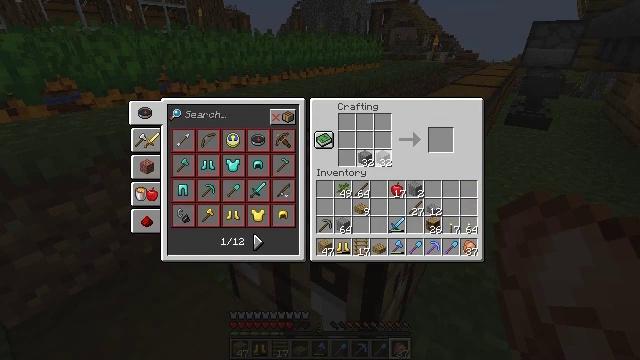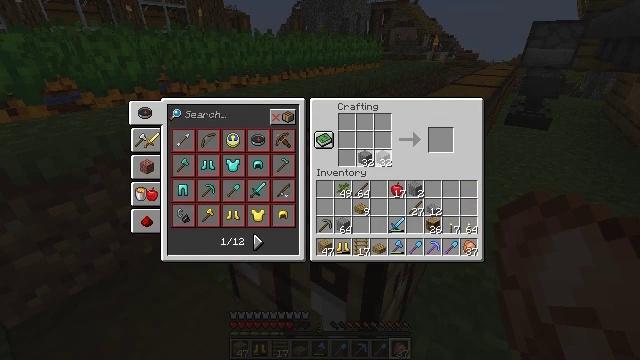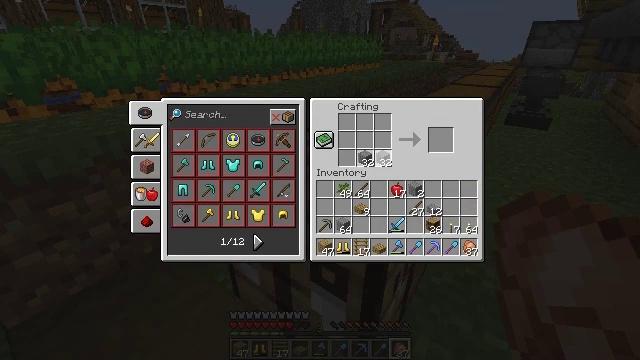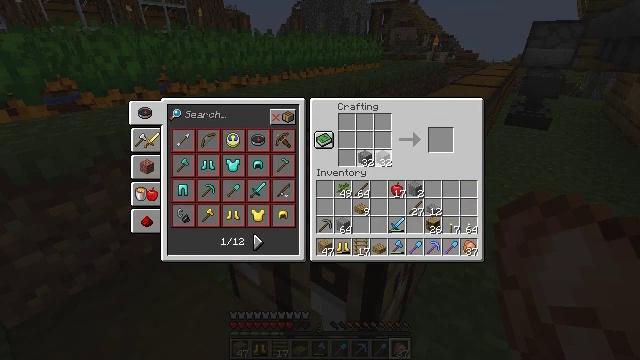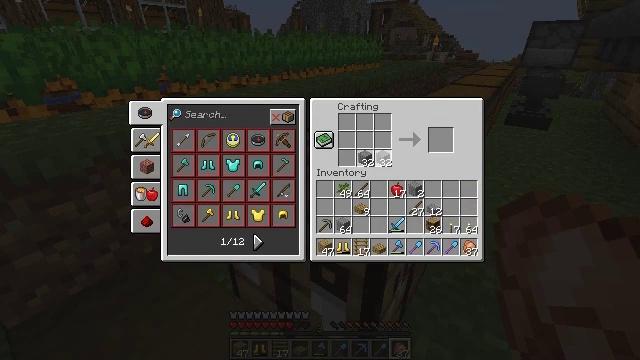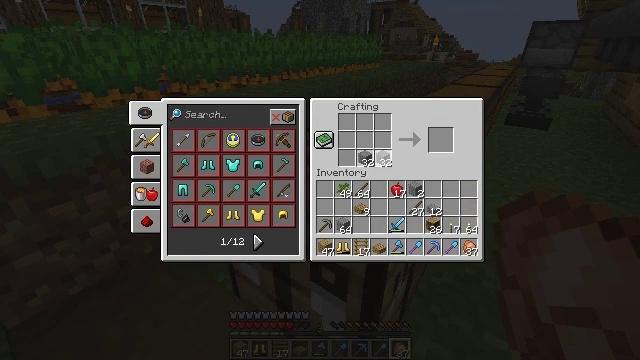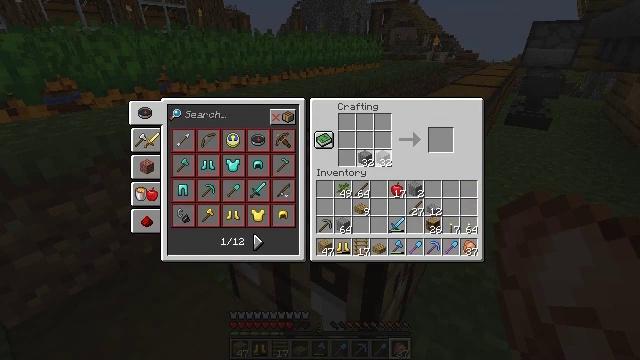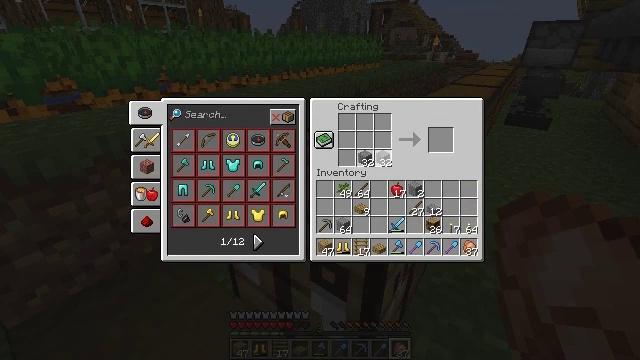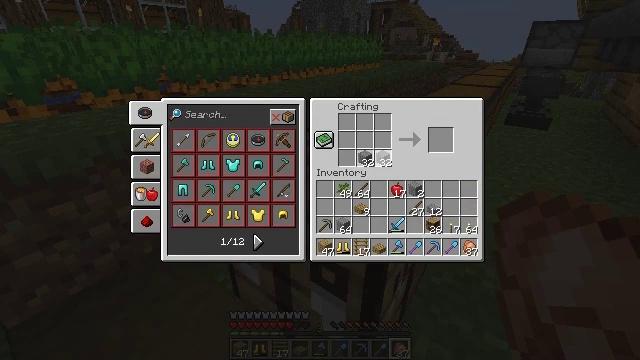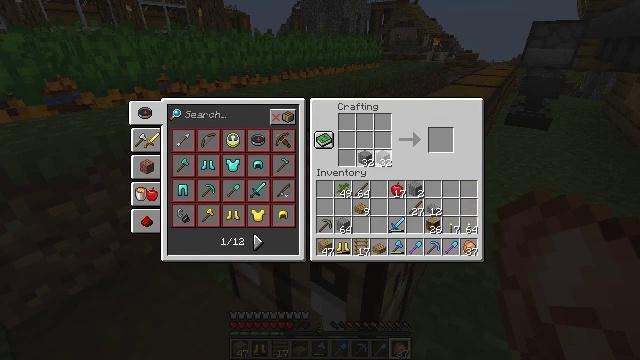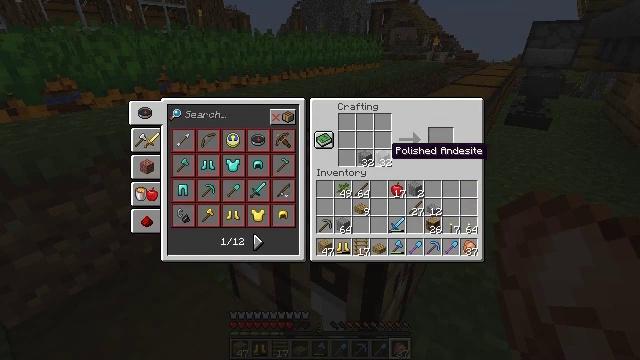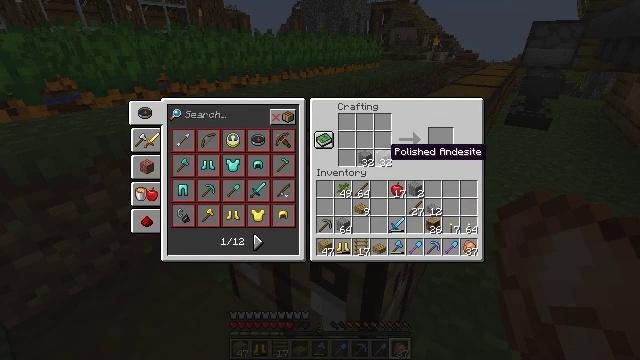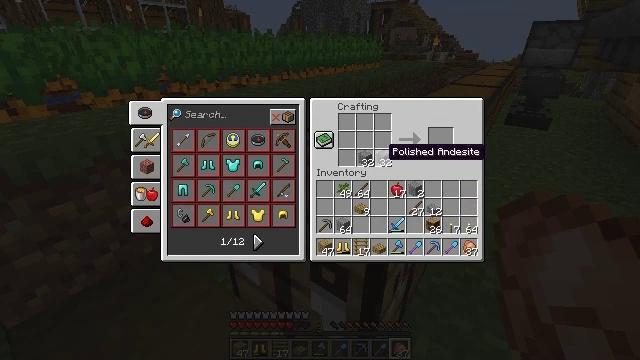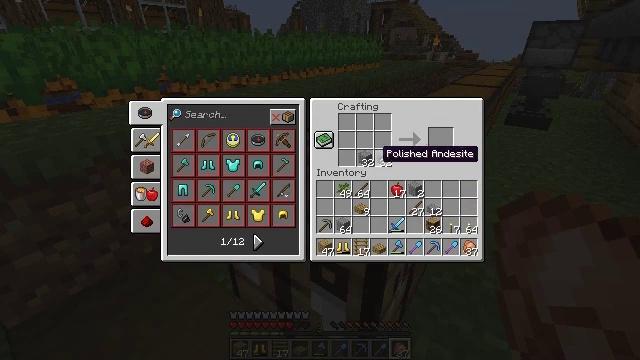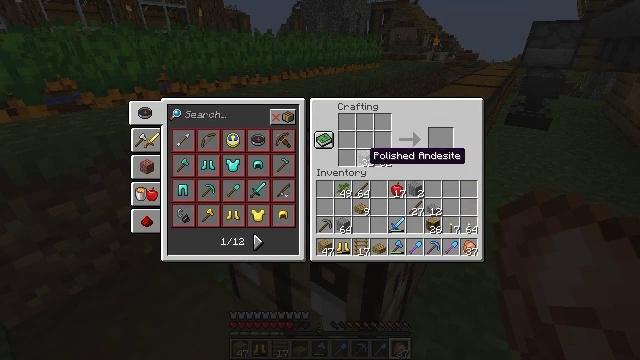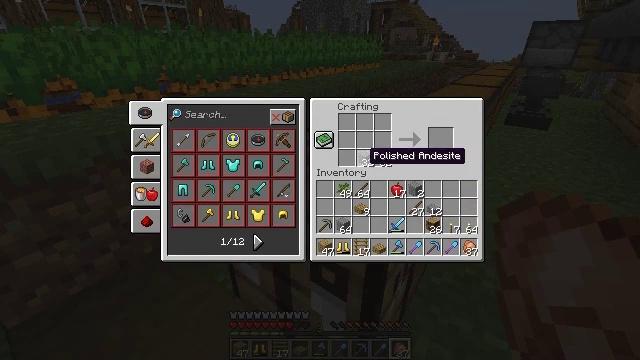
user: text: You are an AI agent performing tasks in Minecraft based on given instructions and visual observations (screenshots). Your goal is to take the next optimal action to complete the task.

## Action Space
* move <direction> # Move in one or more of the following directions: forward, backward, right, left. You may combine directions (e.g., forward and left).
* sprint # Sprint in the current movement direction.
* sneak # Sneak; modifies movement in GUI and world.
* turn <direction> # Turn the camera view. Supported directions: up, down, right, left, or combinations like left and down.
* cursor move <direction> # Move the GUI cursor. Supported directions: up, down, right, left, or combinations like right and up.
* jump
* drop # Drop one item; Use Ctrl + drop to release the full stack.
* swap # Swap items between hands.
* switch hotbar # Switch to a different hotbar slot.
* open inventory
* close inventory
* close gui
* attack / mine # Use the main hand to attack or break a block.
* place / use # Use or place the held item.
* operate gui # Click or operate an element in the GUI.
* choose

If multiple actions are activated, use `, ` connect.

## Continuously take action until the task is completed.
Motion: motion action
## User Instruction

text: Use polished andesite to craft a polished andesite slab.
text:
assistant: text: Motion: sneak, operate gui
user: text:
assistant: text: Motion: sneak, operate gui
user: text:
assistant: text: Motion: sneak, operate gui
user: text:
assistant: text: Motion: sneak, operate gui
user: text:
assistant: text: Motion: sneak, operate gui
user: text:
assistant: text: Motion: sneak, operate gui
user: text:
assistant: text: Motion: sneak, operate gui
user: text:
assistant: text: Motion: sneak, operate gui
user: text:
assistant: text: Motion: sneak, operate gui
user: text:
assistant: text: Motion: sneak
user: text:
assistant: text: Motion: sneak
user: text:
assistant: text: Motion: no_op
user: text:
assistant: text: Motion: no_op
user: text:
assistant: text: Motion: cursor move left
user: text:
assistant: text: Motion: no_op
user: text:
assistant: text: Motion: no_op
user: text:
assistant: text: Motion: no_op
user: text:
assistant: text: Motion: no_op
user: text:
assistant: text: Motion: no_op
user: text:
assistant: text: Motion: no_op
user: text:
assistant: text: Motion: no_op
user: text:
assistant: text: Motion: no_op
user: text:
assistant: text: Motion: no_op
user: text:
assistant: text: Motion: operate gui
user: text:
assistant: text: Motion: operate gui
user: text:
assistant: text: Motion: cursor move right
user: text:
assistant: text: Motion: no_op
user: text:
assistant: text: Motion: no_op
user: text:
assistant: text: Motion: no_op
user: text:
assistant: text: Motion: no_op